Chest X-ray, PA view. Patient: 67 years old, sex F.
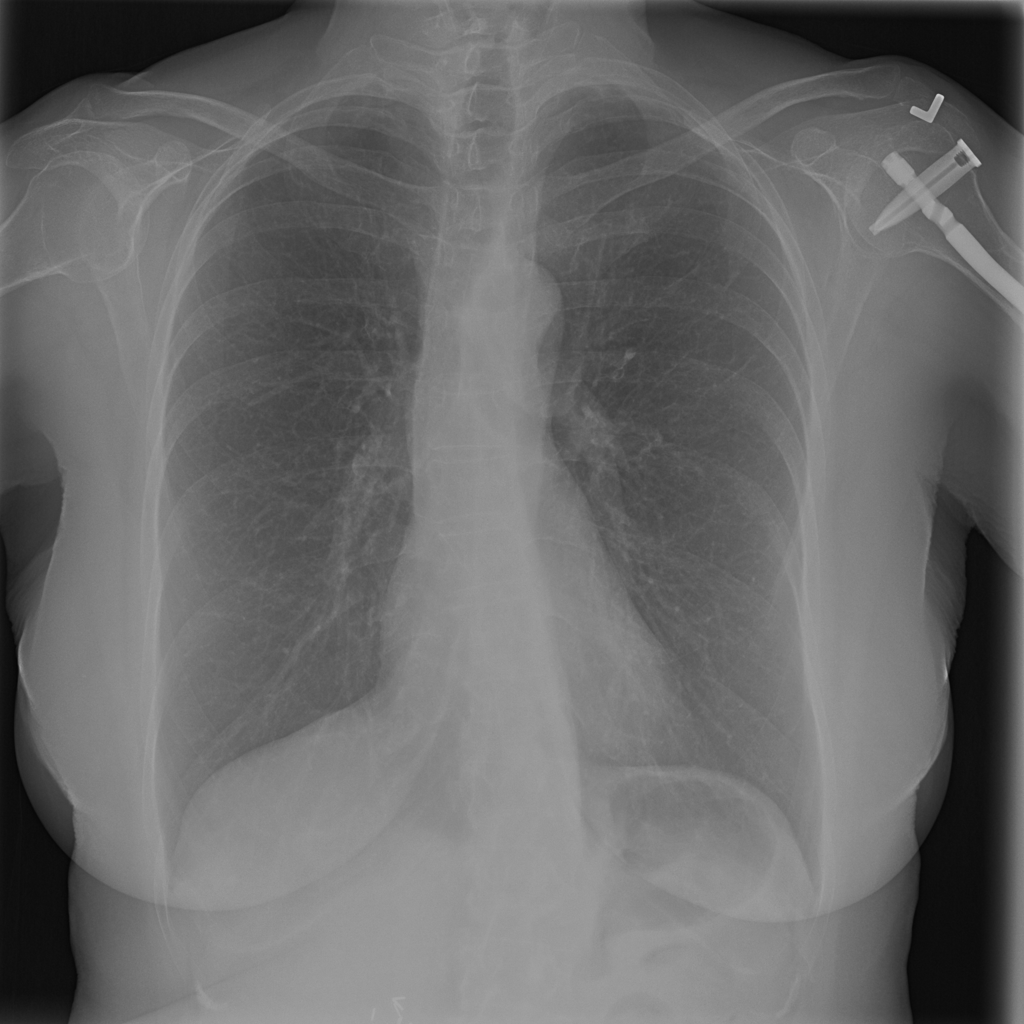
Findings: No Finding